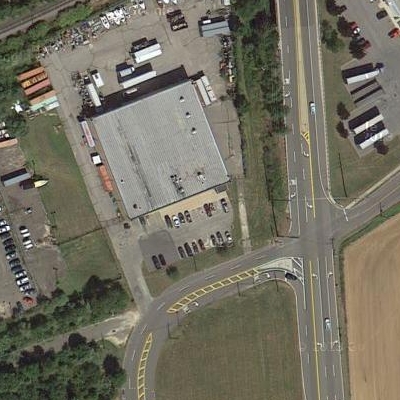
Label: cIndustry